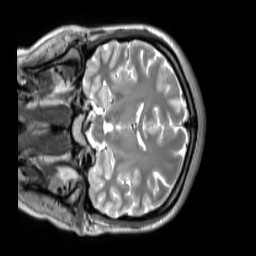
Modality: T2w
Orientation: coronal
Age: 29
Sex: female
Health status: ill
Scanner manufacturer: siemens
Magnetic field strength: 3 T
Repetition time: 2.8 s
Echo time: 0.326 s